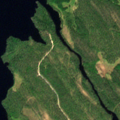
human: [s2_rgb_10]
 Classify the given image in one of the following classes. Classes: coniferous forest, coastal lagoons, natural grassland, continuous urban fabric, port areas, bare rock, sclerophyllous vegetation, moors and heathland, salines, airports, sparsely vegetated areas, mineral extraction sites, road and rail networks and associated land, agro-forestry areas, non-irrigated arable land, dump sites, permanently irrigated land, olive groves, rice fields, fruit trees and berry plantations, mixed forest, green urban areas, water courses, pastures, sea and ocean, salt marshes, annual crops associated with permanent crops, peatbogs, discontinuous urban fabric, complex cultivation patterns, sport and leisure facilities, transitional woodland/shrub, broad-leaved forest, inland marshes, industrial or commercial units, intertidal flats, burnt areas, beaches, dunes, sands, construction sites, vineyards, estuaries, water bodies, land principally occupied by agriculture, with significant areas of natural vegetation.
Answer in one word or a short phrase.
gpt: coniferous forest, water bodies